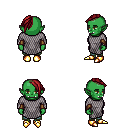
a pixel art fantasy rpg character, female body template, orc, green skin, chain mail, teal pants, brunette long mohawk hairstyle, leather bracers, gold boots, four views (front, back, left, right), 2x2 character sprite sheet, small pixel art, hard edges, no anti-aliasing